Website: macys
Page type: newsletter-management
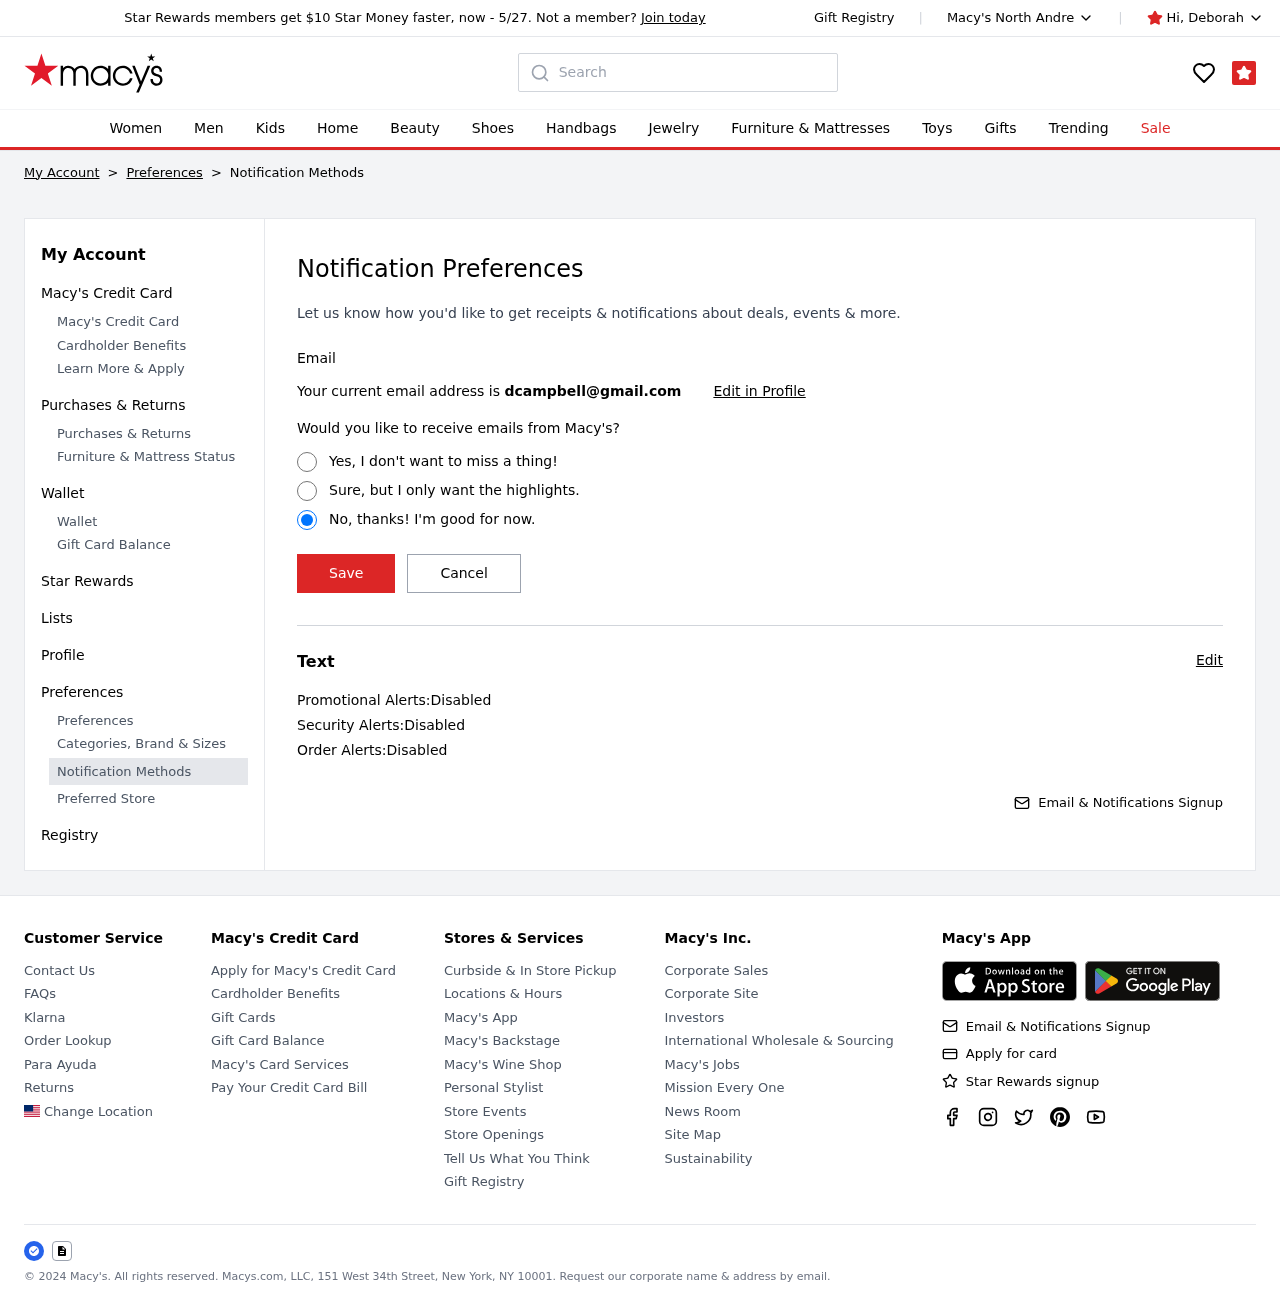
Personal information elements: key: PII_CITY
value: North Andre
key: PII_EMAIL
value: dcampbell@gmail.com
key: PII_FIRSTNAME
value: Deborah
Search elements: key: HEADER_SEARCH
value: Search